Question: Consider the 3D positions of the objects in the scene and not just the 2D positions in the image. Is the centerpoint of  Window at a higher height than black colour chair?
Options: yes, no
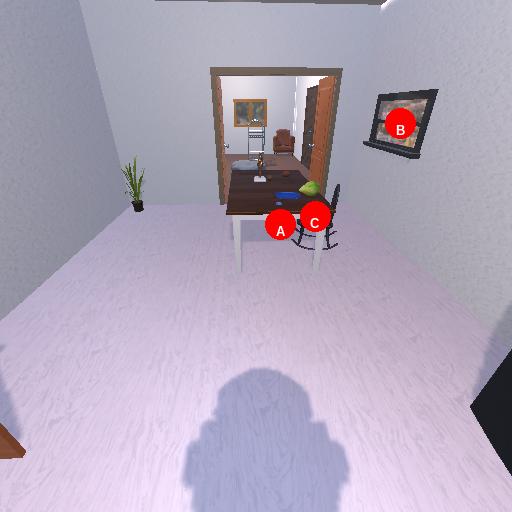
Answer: yes